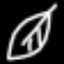
Label: leaf